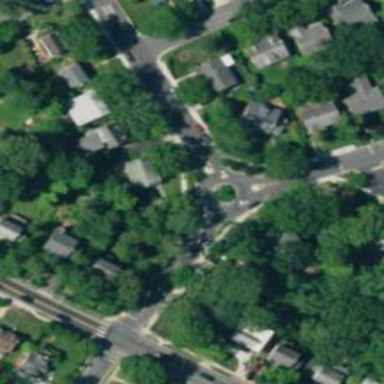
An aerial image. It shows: Residential road that intersects with roundabout.